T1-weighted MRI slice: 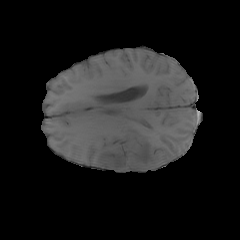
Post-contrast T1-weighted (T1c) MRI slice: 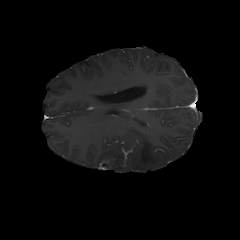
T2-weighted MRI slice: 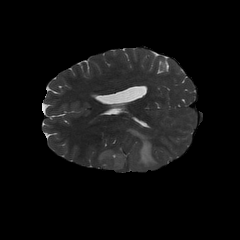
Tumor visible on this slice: yes